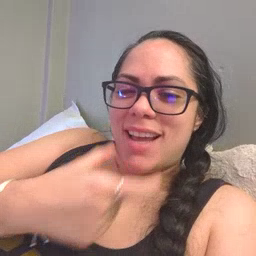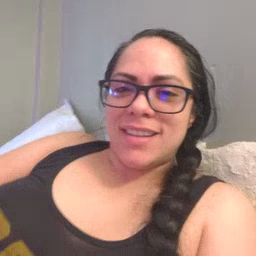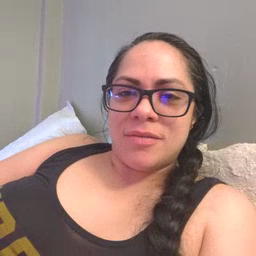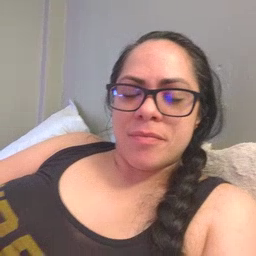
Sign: pizza